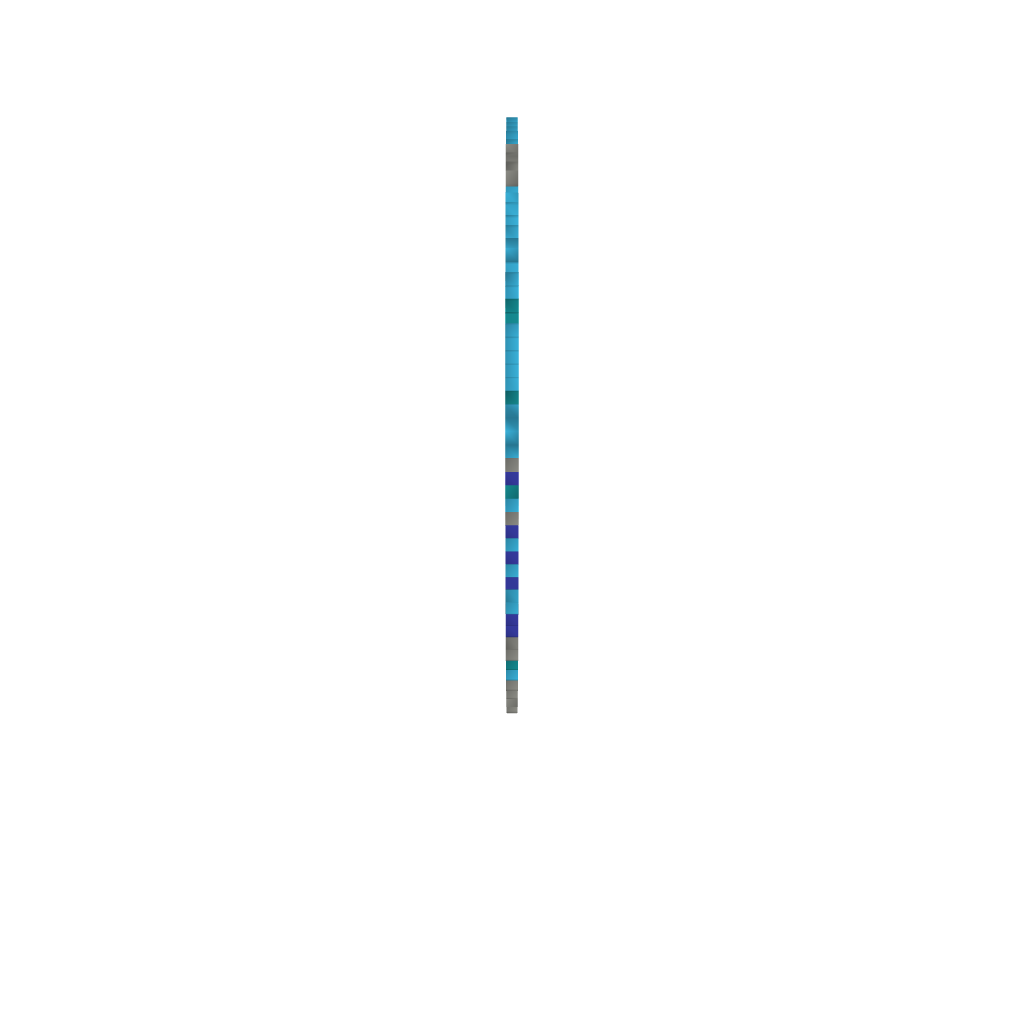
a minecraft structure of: Google